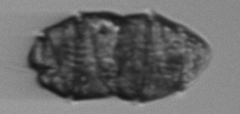
Label: Margalefidinium